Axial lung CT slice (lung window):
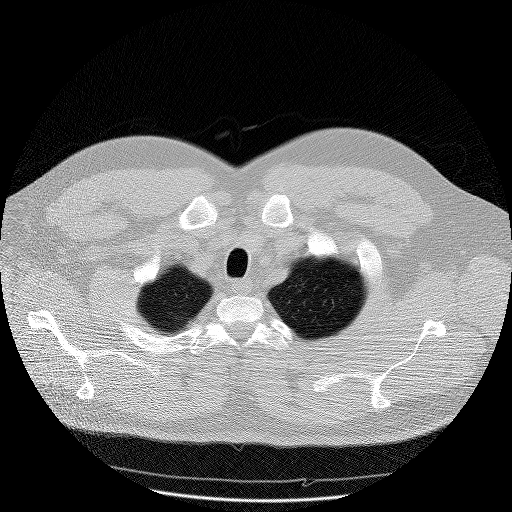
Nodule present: no